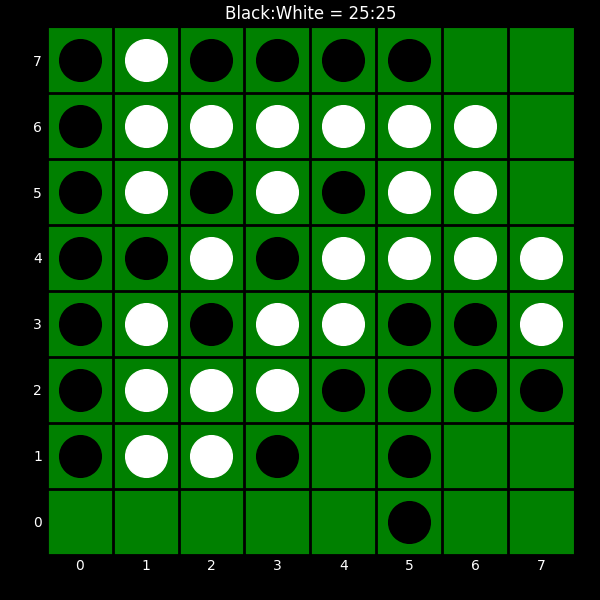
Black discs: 25
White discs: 25